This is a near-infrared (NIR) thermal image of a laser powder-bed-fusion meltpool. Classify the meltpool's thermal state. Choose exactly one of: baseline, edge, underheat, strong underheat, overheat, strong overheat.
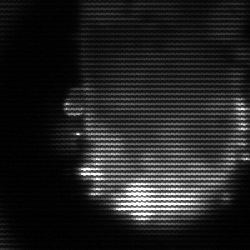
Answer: baseline